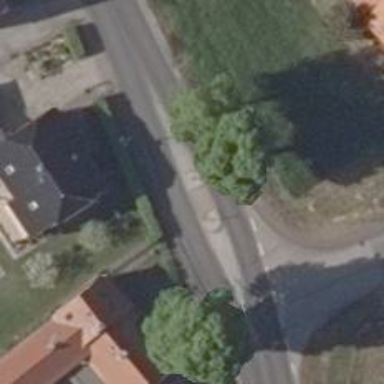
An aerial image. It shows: Unmarked crossing with traffic island.